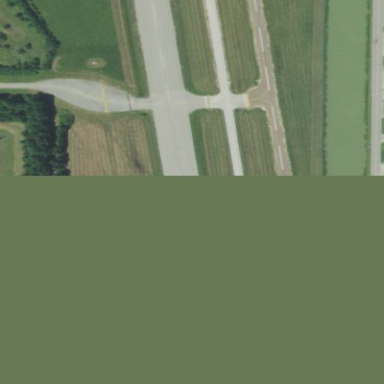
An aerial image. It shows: Asphalt runway at the airport area.